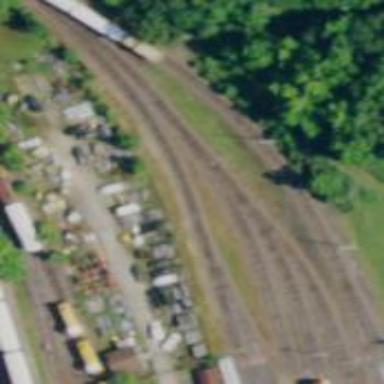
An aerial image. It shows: Rail spur service.